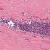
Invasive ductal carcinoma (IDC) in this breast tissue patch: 0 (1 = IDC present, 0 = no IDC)